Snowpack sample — Loveland Pass, Silver Plume, Colorado, USA (12/14/25, 10:50 AM MST)
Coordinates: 39.664, -105.882
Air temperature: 36 °F
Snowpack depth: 67 cm
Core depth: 10 cm
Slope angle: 6°, slope face: 326°
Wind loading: low
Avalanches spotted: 0
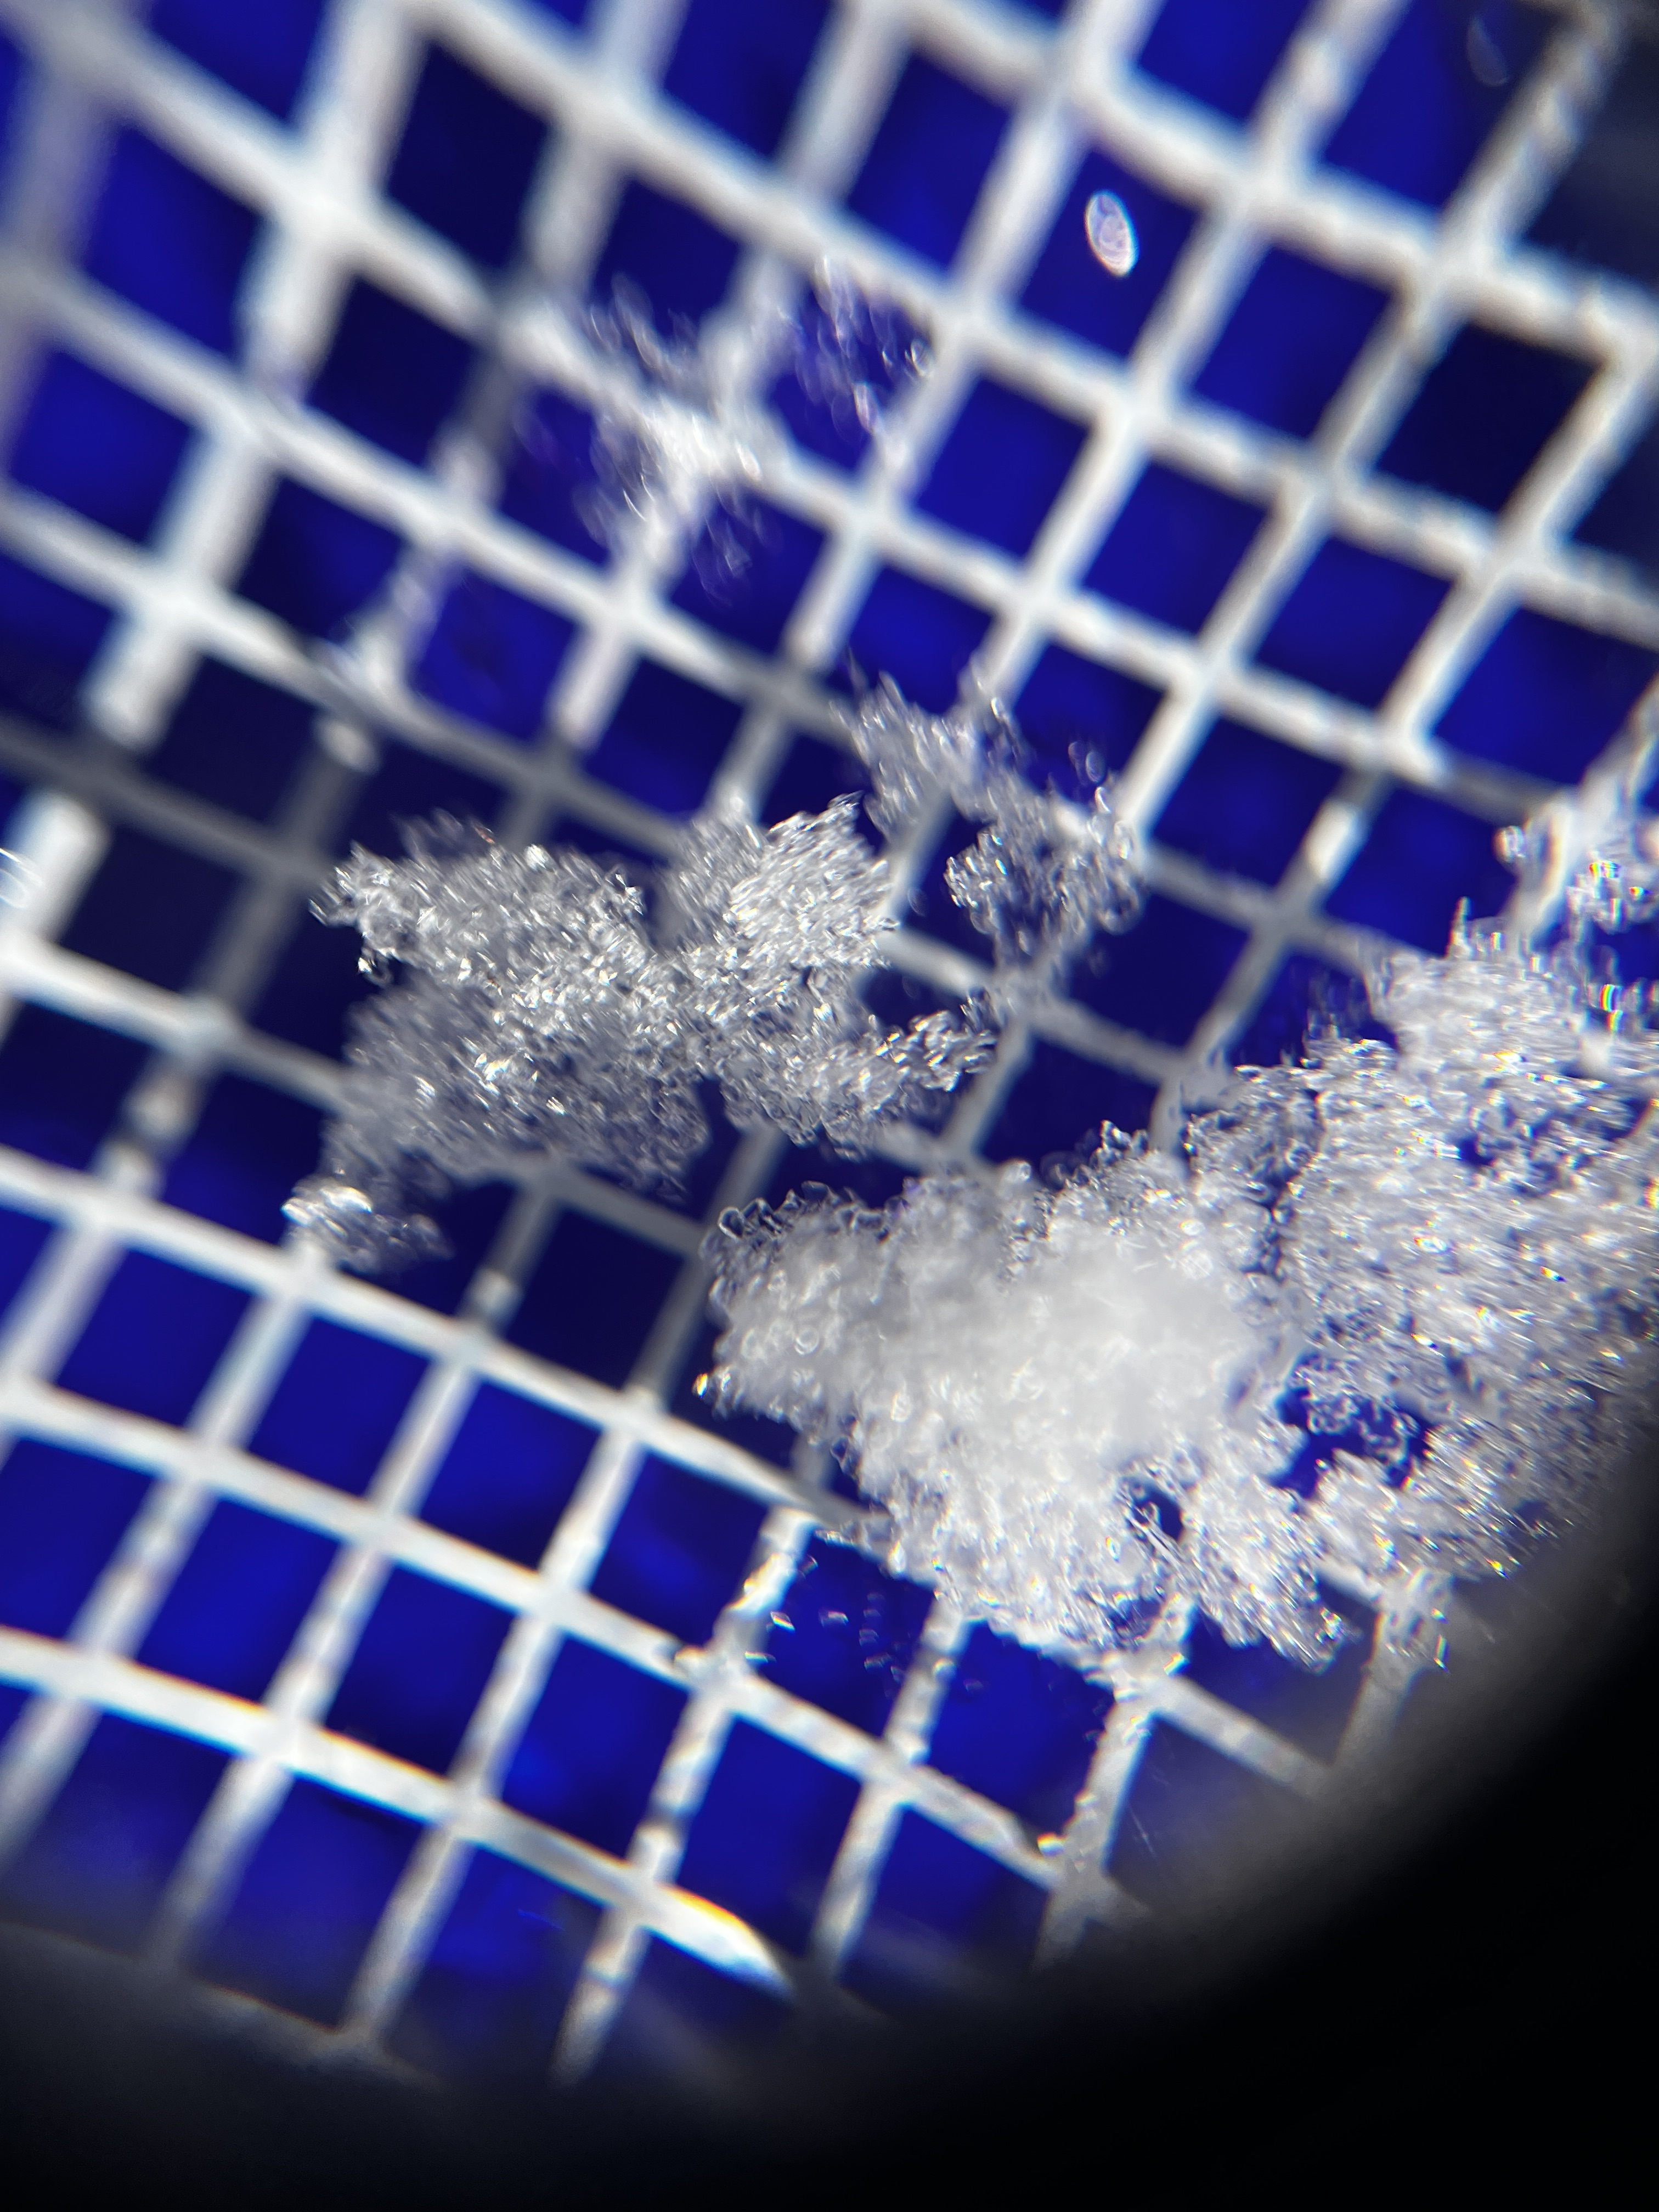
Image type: magnified_profile
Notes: No avalanches spotted, very late start to the season with minimal snowpack